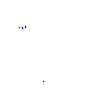
Particle: kaon